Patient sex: M
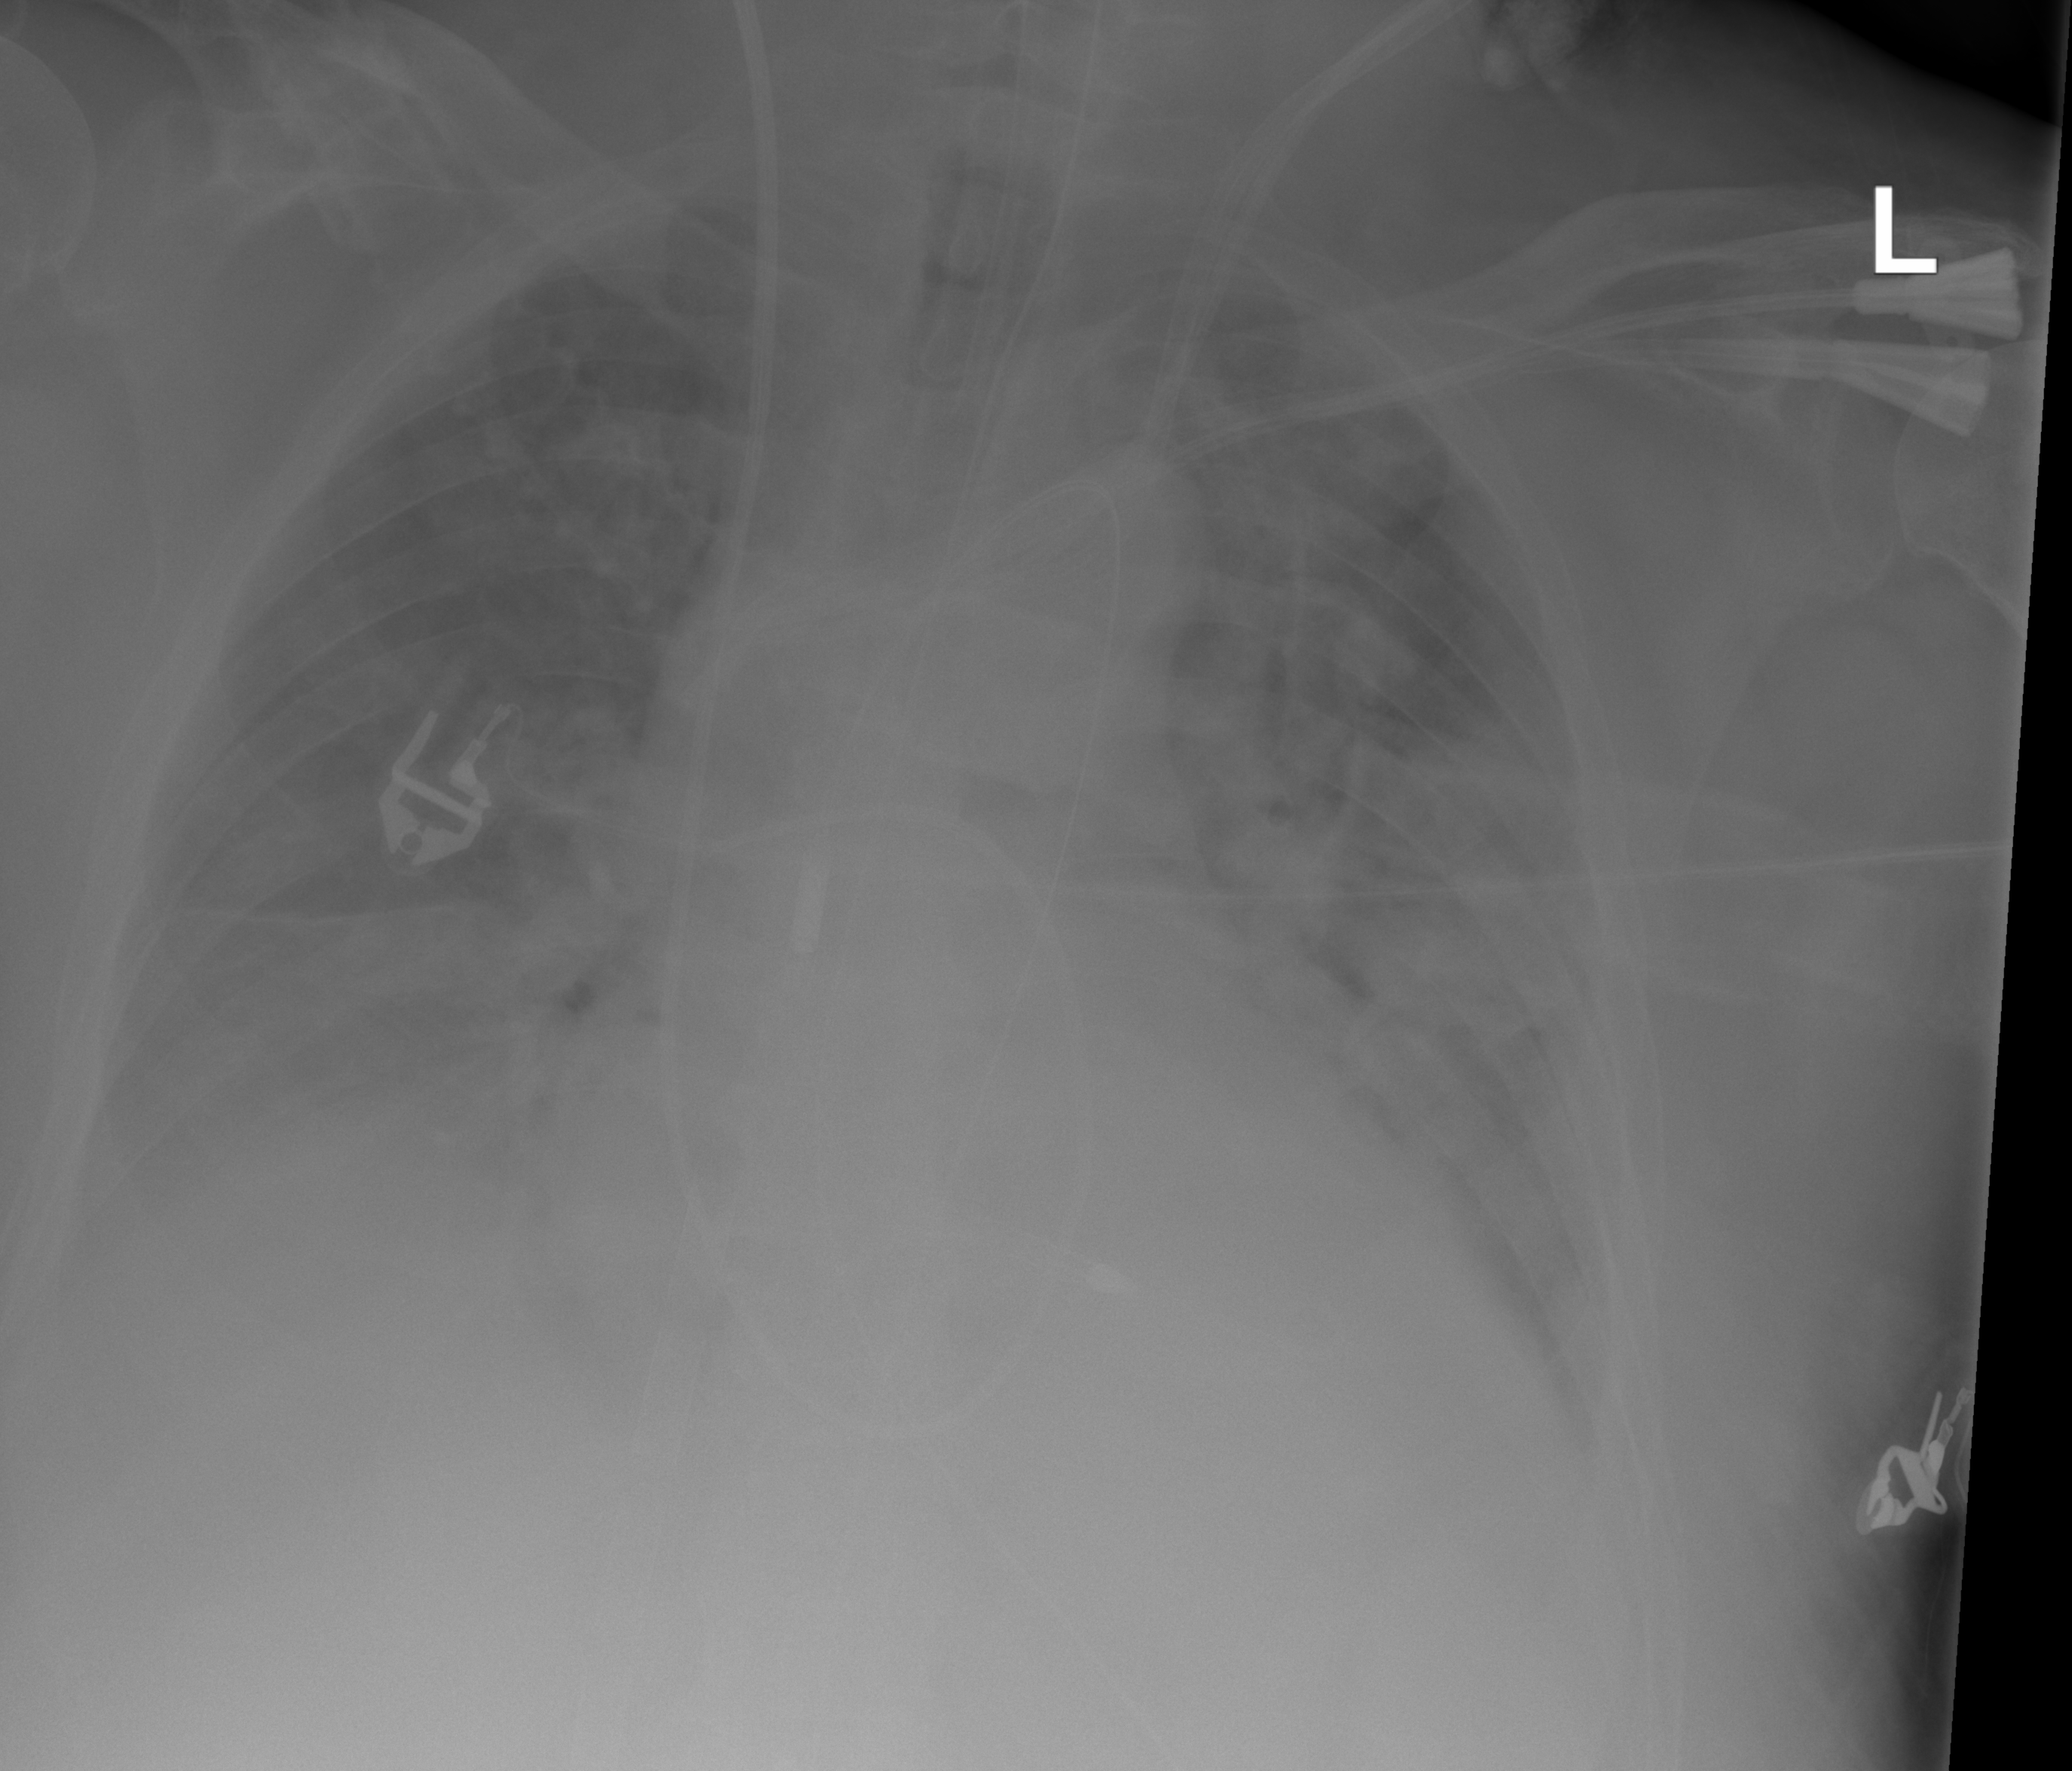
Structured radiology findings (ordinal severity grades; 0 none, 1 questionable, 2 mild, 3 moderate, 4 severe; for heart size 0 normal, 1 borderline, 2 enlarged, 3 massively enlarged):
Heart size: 2
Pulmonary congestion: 2
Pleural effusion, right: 2
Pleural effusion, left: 1
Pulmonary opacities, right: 2
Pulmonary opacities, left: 3
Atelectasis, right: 2
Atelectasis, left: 0